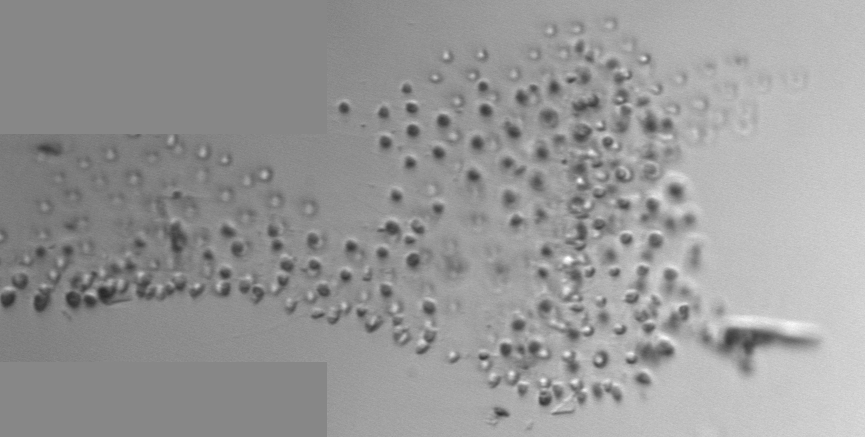
Label: Parvicorbicula_socialis